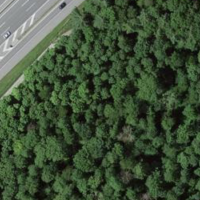
EUNIS habitat code: 57
Species observed at this site:
Corylus avellana